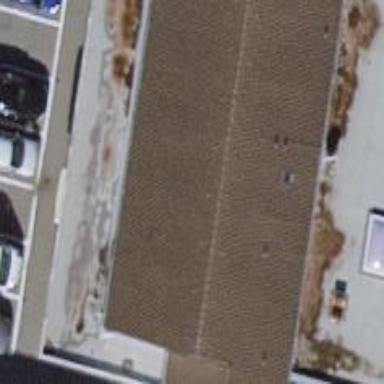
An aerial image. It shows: Commercial building.